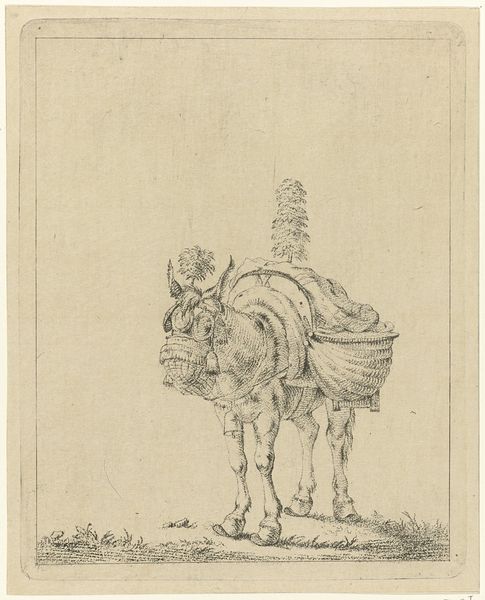
Titel: Bepakte muilezel
Künstler: Johannes Janson
Standort: Amsterdam
Institution: Rijksmuseum
Schlagwörter: esel, korb